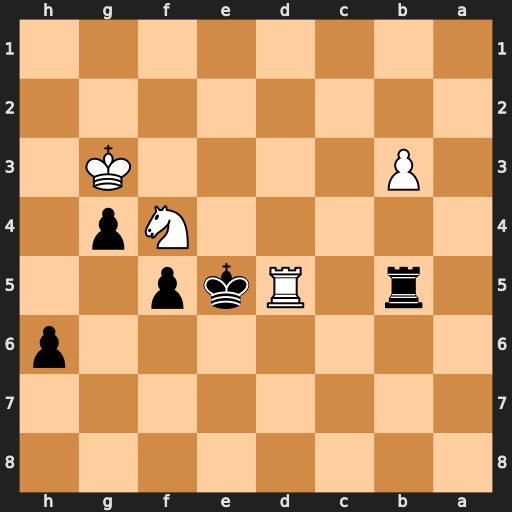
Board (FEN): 8/8/7p/1r1Rkp2/5Np1/1P4K1/8/8
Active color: b
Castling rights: -
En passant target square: -
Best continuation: Rxd5 Nxd5 Kxd5